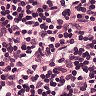
Metastatic tissue present: no